Field crop: maize
Growth stage: 2
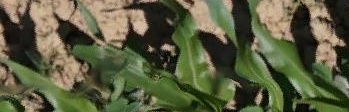
Species: maize